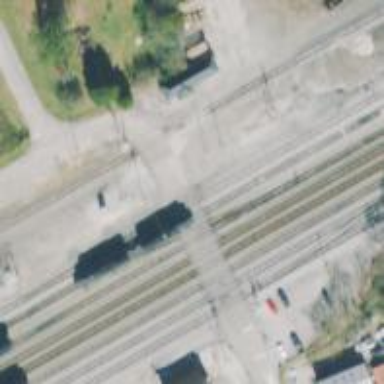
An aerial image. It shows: Level crossing along the railway.